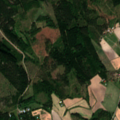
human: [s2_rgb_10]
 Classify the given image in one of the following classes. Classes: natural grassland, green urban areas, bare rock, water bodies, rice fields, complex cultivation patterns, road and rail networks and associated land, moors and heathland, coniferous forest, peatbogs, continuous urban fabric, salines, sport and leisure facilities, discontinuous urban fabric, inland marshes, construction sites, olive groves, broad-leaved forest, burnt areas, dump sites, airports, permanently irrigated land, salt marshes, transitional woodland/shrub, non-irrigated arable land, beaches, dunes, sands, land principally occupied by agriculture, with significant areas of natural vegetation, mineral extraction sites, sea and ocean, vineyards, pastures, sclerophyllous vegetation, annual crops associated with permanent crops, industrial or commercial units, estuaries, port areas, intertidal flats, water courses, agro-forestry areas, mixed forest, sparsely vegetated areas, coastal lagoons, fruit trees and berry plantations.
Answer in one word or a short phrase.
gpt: non-irrigated arable land, land principally occupied by agriculture, with significant areas of natural vegetation, coniferous forest, transitional woodland/shrub